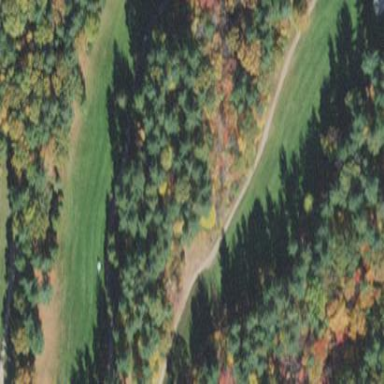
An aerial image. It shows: Golf tee.